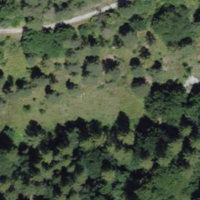
EUNIS habitat code: 41
Species observed at this site:
Fagus sylvatica